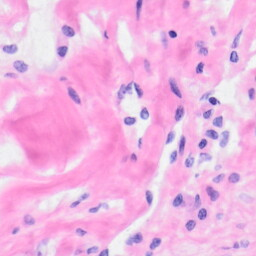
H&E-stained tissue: Kidney